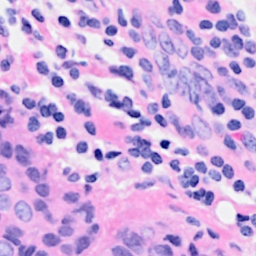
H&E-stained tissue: Breast